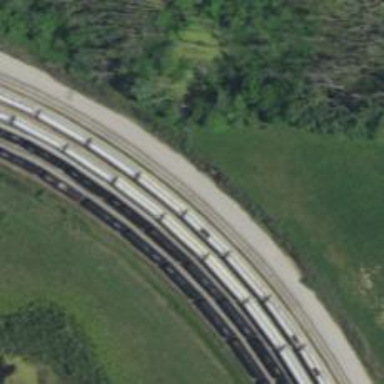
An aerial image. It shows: Rail spur service.